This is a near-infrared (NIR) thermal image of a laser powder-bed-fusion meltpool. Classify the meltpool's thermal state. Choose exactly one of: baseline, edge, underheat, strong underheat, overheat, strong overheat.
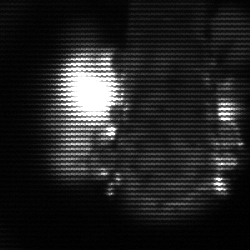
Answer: strong underheat